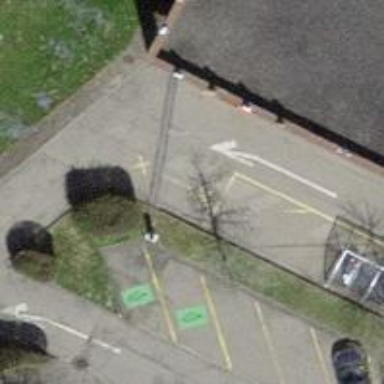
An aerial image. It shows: Charging station.